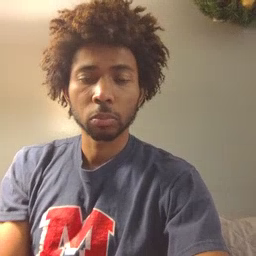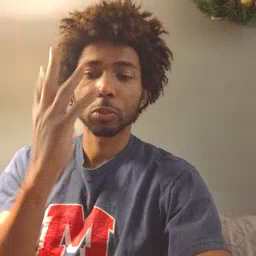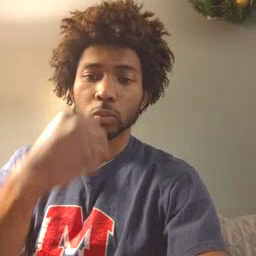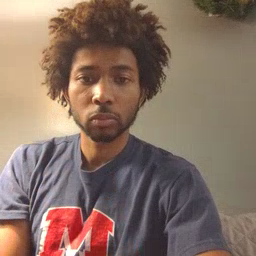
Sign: pretty